Question: I have two columns of names. One column contains several more names than the other. The column with the shorter list of names is a subset of the larger one, but may contain names that the larger one does not.
With a copy and paste and the use of filters, I can filter the list to yield the information for the subset I want, but I'd really like to learn how to do this with a formula and what I've tried doesn't seem to work. A picture is worth a thousand words, so allow me to show you one:

Now, what have I attempted already? A good number of things combining formulas and functions with INDEX, MATCH, IFERROR. I've tried so many things over a span of days, that I couldn't tell you what exactly I used at this point and I think it might be less confusing if I kept my initial attempts at this out of this discussion thread. I'm open to your suggestions, but I'd like to use a formula that does not involve VLOOKUP. I believe I need to try to make this work for an Office 365 version of Excel, quite possibly the January 2019 version.
Can anyone help me?
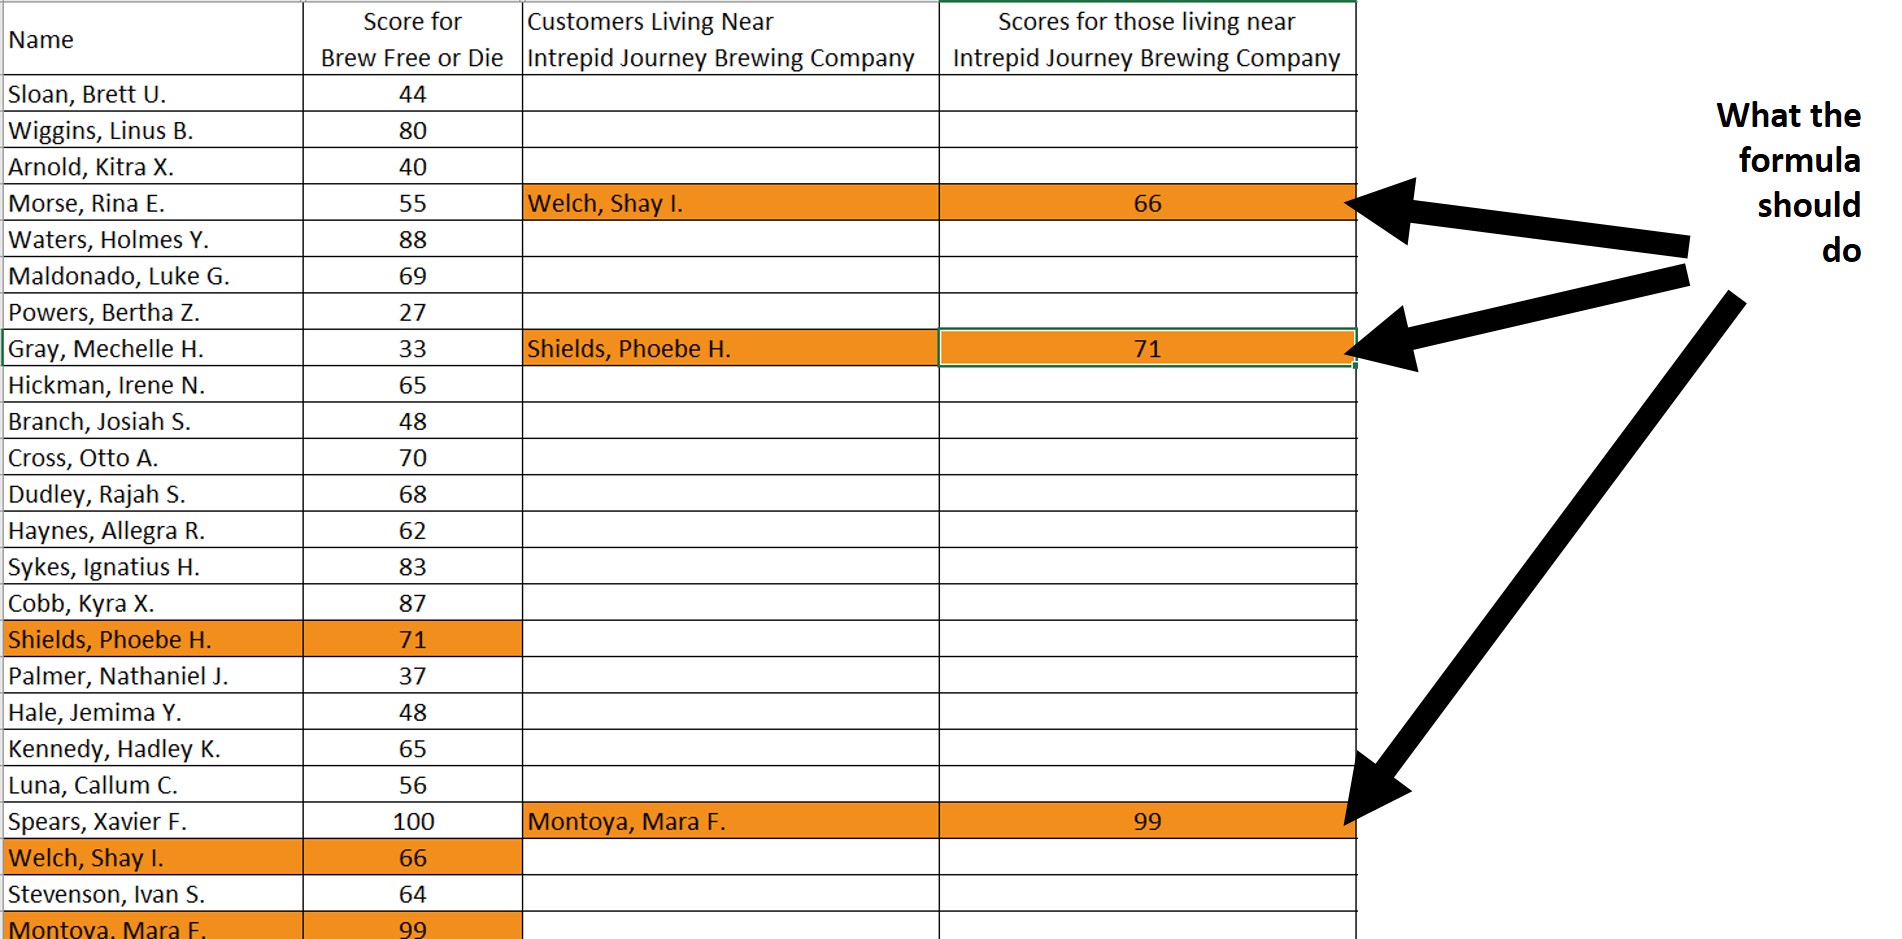
Answer: If the setup is Columns 'A:D' then you can use the following formula in cell 'D2':
'''
=IF(ISNUMBER(MATCH(C2,A:A,0)),INDEX(B:B,MATCH(C2,A:A,0)),"")
'''